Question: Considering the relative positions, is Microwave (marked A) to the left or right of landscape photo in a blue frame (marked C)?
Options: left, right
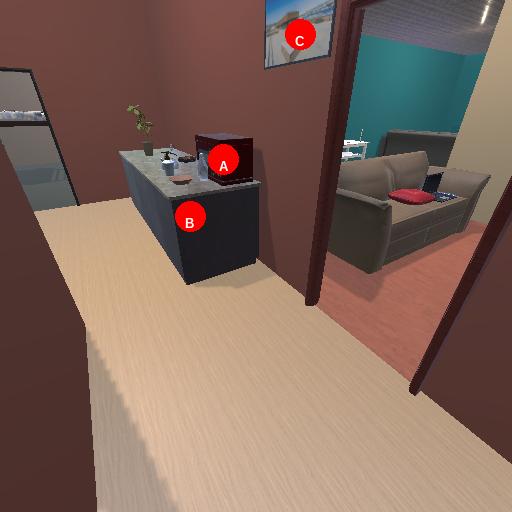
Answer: left